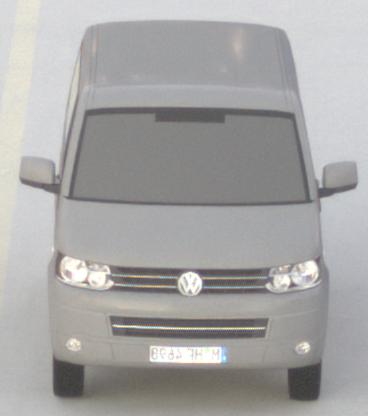
Make: VW Commercial Vehicles (Nutzfahrzeuge)
Model: T5 Multivan 2.0
Detailed model: T5 Multivan
Model produced from: 2009/09
Model produced until: 2013/06
Doors: 4
Color: gray
Road condition: dry road
Daytime: sunrise or sunset
Contrast: low contrast